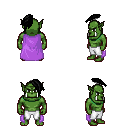
a pixel art fantasy rpg character, male body template, orc, green skin, lavender cape, white pants, black long mohawk hairstyle, four views (front, back, left, right), 2x2 character sprite sheet, small pixel art, hard edges, no anti-aliasing